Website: walmart
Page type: receipt
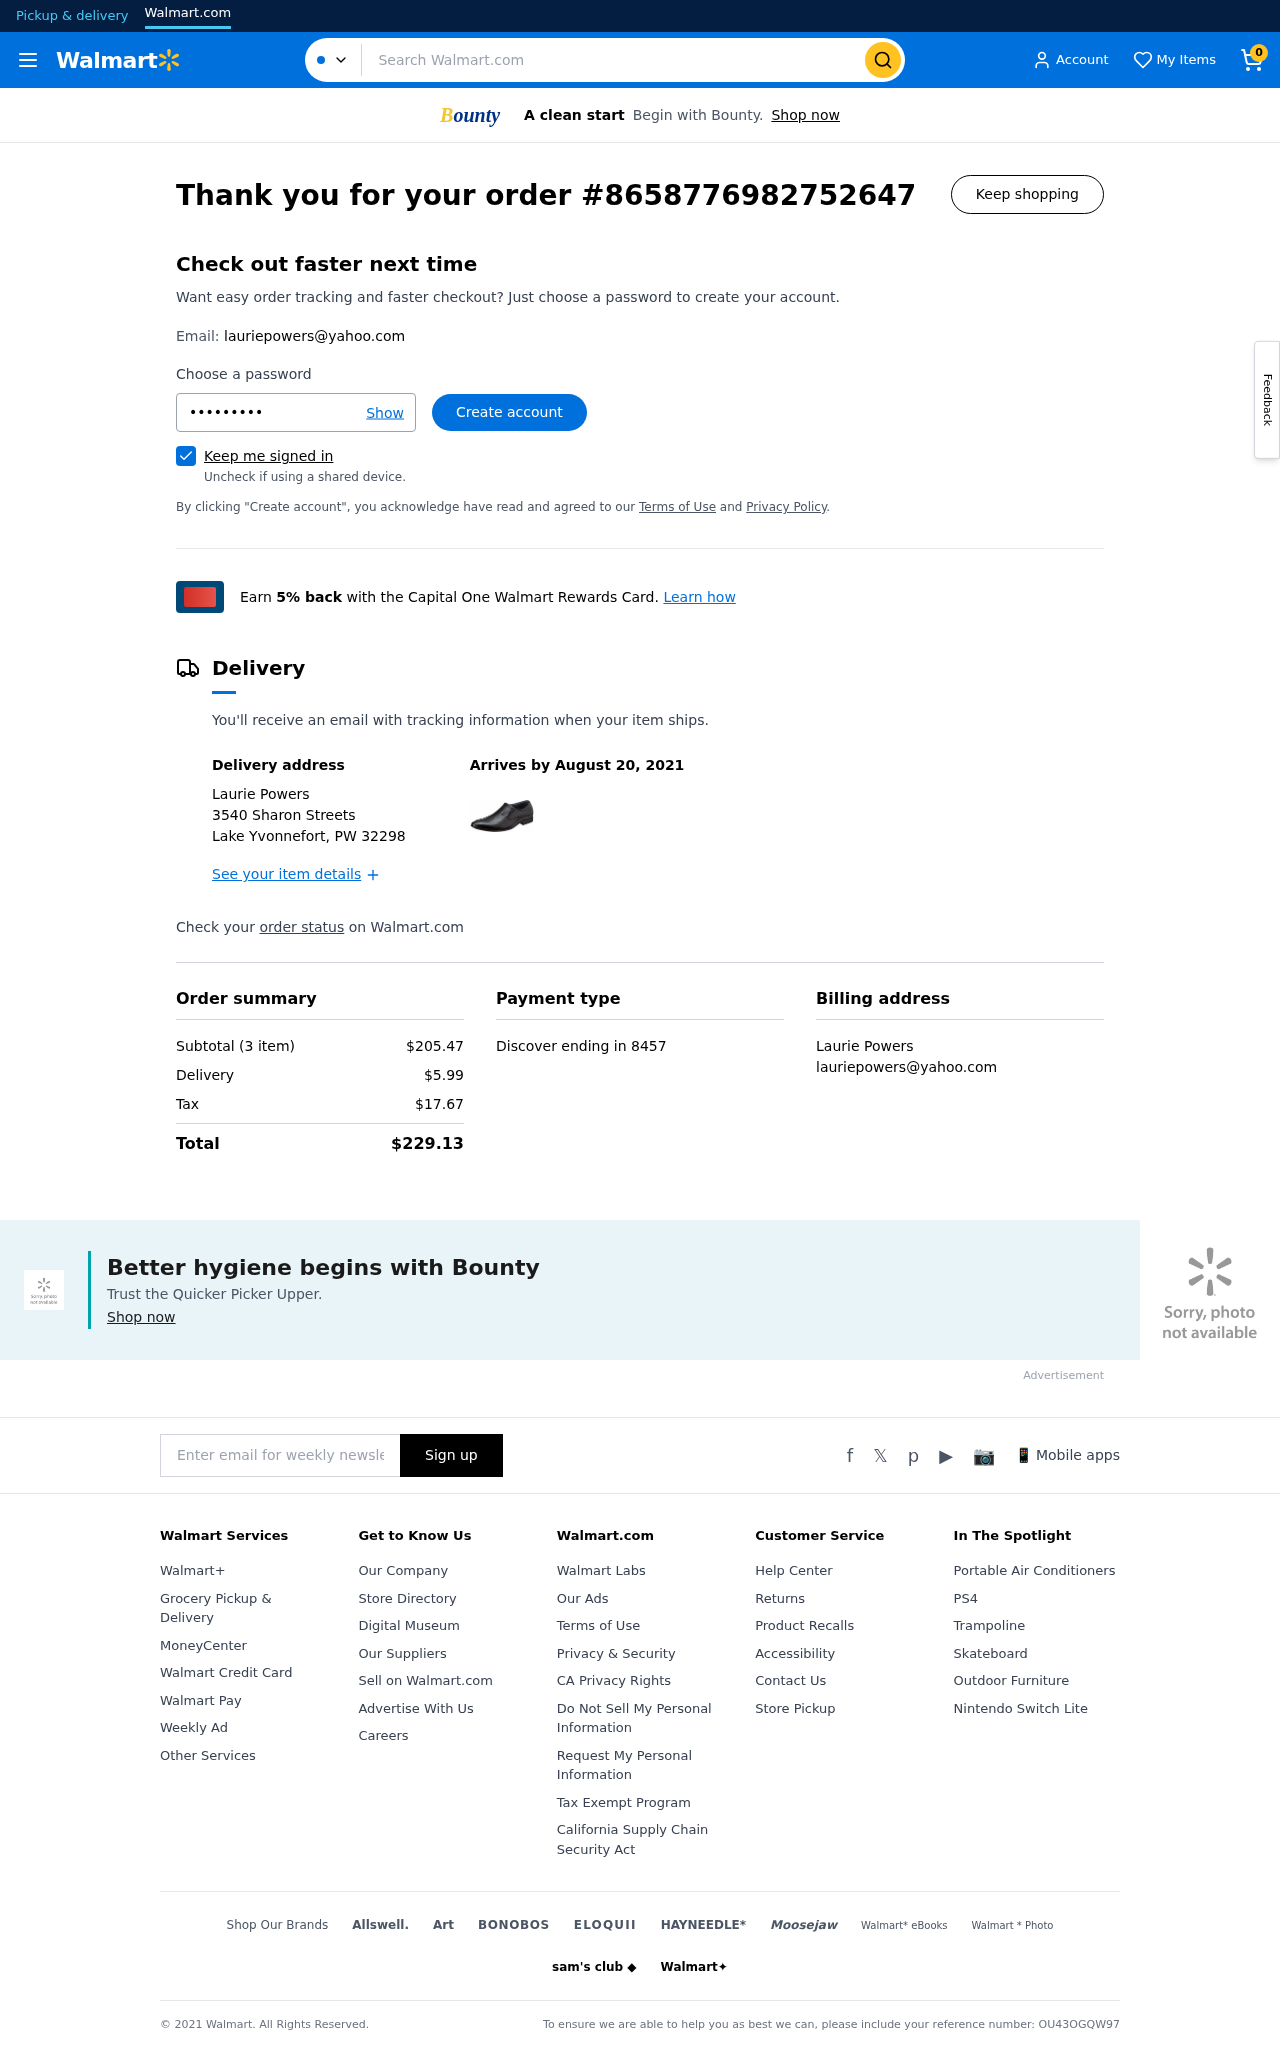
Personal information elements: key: PII_CARD_LAST4
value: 8457
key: PII_CARD_TYPE
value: Discover
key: PII_CITY_STATE_ZIP
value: Lake Yvonnefort, PW 32298
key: PII_EMAIL
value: lauriepowers@yahoo.com
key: PII_EMAIL2
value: lauriepowers@yahoo.com
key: PII_FULLNAME
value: Laurie Powers
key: PII_FULLNAME2
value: Laurie Powers
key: PII_STREET
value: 3540 Sharon Streets
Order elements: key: ORDER_NUM_ITEMS
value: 0
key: ORDER_ID
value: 8658776982752647
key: ORDER_DELIVERY_DATE
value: August 20, 2021
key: ORDER_NUM_ITEMS
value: Subtotal (3 item)
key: ORDER_SUBTOTAL
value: $205.47
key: ORDER_SHIPPING_COST
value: $5.99
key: ORDER_TAX
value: $17.67
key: ORDER_TOTAL
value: $229.13
Search elements: key: HEADER_SEARCH
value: Search Walmart.com